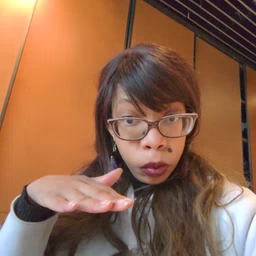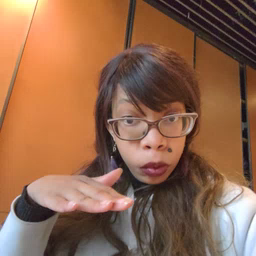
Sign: cow